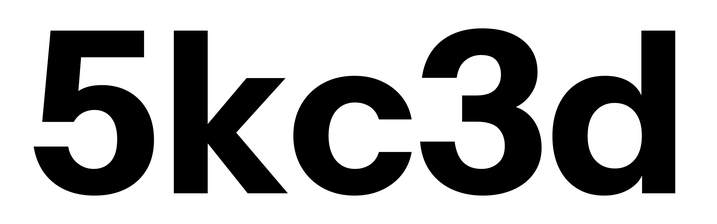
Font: InstrumentSans_Bold